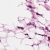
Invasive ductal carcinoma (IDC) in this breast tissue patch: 0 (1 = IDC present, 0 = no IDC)